Current action and preconditions to check: trajectory_clear

Your task: For each precondition in the list above, predict whether it will hold at this action.

Consider the current scene as observed from the mobile robot's camera, and analyze the predicted future states of all dynamic agents (e.g., people, animals, vehicles, or any moving entities) within the NEXT SECOND.

IMPORTANT: Only answer "very likely" if you are absolutely certain—based on strong, clear evidence—that a dynamic agent will violate the precondition in the predicted future state. Do NOT answer "very likely" for unlikely, ambiguous, or low-probability risks.

Ask yourself for each precondition: Is there a high probability, with clear and convincing evidence, that the predicted future states of any dynamic agent will interfere with the predicted future state of the currently executing action within the NEXT SECOND, causing that precondition to fail?

Assess the risk level based on these predictions. Use "likely" or "very likely" if motions create a clear risk of interference.

Use "neutral" or "improbable" if agents are nearby but their predicted paths are clearly diverging or non-conflicting.

Failure Risk Categories: "very improbable", "improbable", "neutral", "likely", "very likely"

Answer Format: Output ONLY the probability_of_failure value from these categories: "very improbable", "improbable", "neutral", "likely", "very likely"

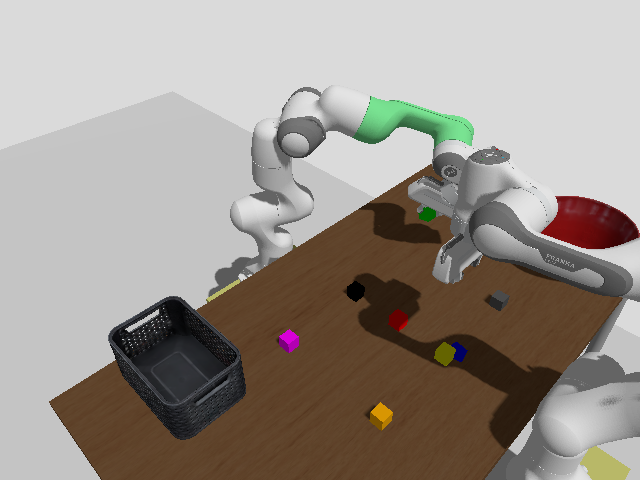

Answer: very improbable